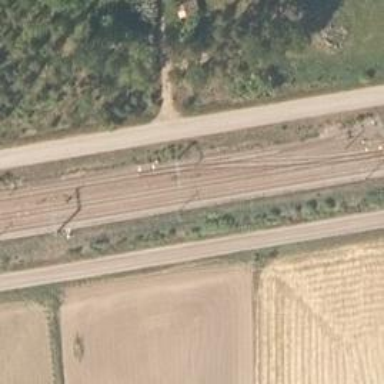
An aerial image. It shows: Continuous rail railway with electrified contact line.